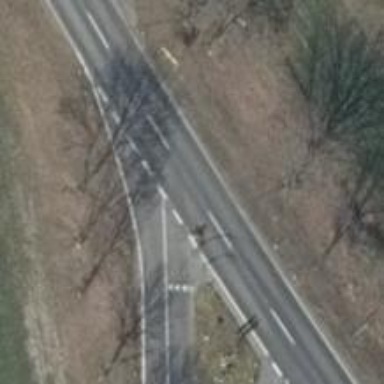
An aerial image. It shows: Secondary road with asphalt surface.